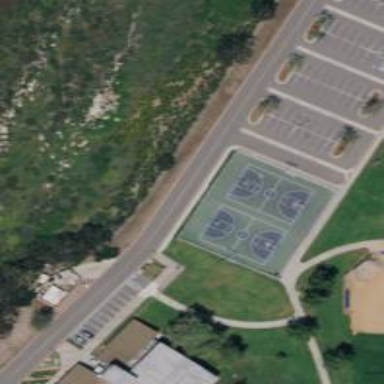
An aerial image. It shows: Concrete basketball court in pitch area.